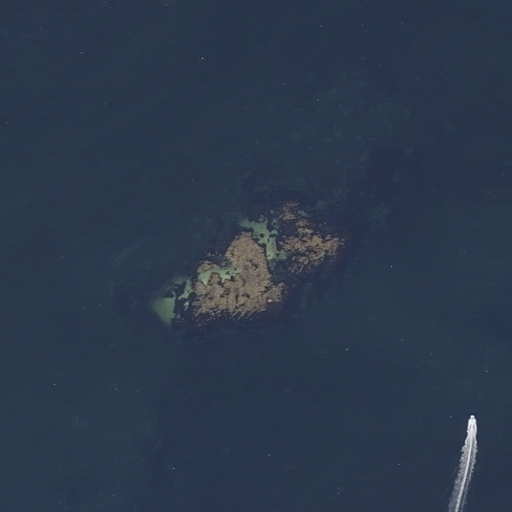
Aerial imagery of bar in Maine named Long Ledge containing open water and herbaceous wetlands